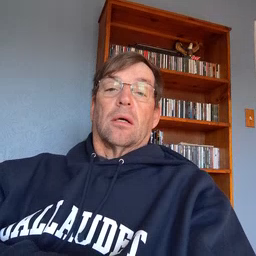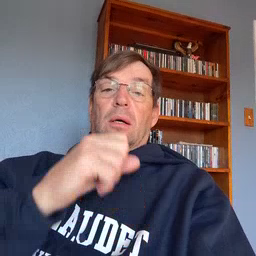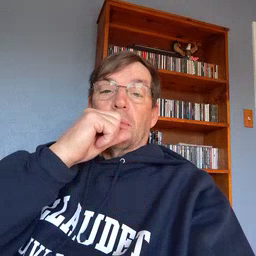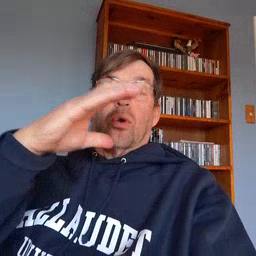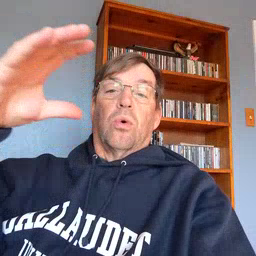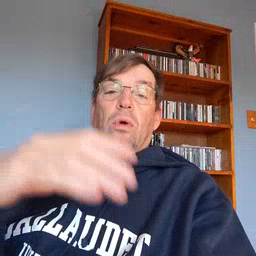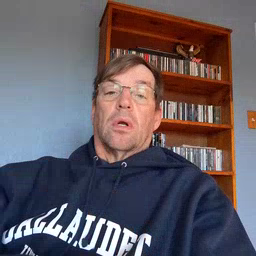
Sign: balloon